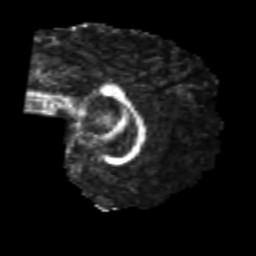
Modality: FA
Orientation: sagittal
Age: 22
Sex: male
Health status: healthy
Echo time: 0.074 s